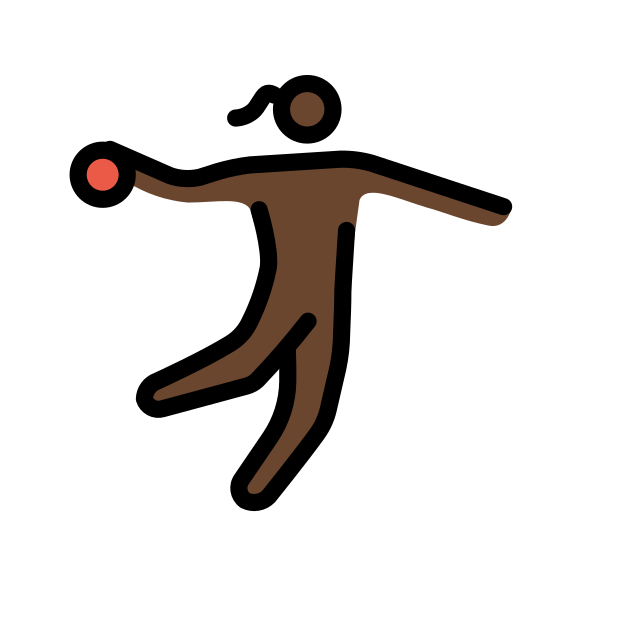
woman playing handball: dark skin tone